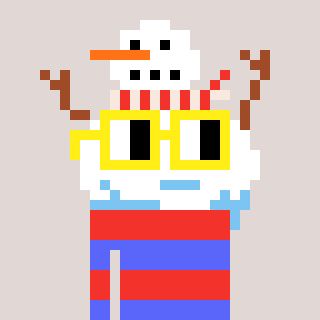
a pixel art character with square yellow glasses, a snowman-shaped head and a purple-colored body on a warm background